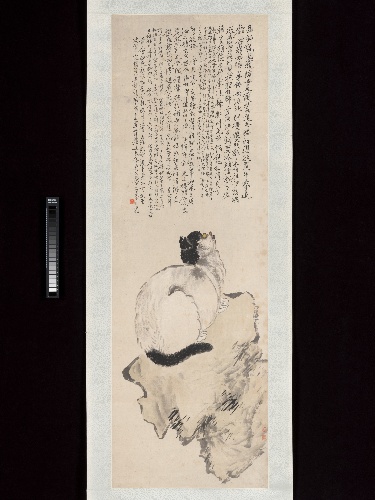
Title: 清  王禮  狸奴圖  軸|Cat
Artist: Wang Li
Artist bio: Chinese, 1813–1879
Object type: Hanging scroll
Classification: Paintings
Medium: Hanging scroll; ink and color on paper
Culture: China
Period: Qing dynasty (1644–1911)
Dimensions: 47 3/8 x 15 5/8 in. (120.3 x 39.7 cm)
Department: Asian Art
Credit line: Gift of Robert Hatfield Ellsworth, in memory of La Ferne Hatfield Ellsworth, 1986
Accession year: 1986
Repository: Metropolitan Museum of Art, New York, NY